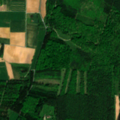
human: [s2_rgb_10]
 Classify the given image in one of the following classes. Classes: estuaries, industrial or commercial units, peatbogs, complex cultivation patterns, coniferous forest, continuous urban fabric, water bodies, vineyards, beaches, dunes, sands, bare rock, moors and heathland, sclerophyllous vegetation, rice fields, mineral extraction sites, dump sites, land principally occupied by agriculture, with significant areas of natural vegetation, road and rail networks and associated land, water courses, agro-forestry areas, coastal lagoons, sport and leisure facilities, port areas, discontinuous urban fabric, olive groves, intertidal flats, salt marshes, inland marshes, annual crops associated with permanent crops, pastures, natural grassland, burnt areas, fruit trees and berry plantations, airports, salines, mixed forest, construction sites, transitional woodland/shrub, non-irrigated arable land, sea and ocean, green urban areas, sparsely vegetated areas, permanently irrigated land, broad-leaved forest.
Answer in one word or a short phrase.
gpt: non-irrigated arable land, complex cultivation patterns, broad-leaved forest, coniferous forest, mixed forest